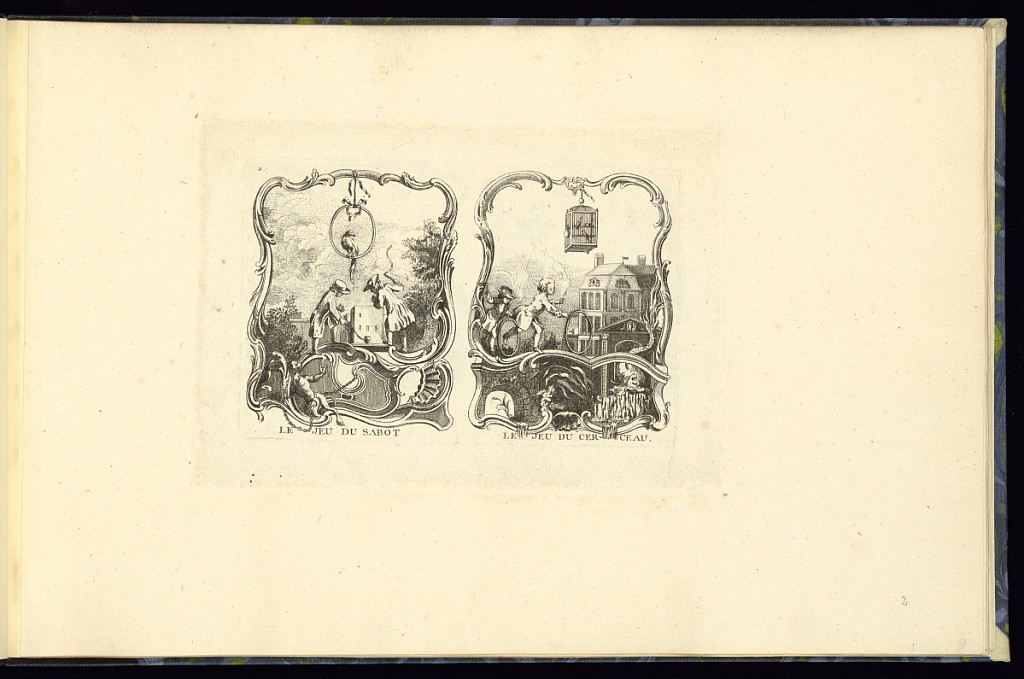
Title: LE JEU DU SABOT / LE JEU DU CERCEAU
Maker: Gravelot, French, 1699 - 1773, active in England
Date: mid- 18th century
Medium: etching on paper
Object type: Print
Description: Plate from a series of twelve scenes of children playing, framed within decorative rococo cartouches, two per plate, side-by-side. The scenes illustrate groups of children playing within townscapes with buildings and trees in the background. The left-hand scene depicts two boys playing with sticks and a cup on the ground with a bird on a ring above them. Below them, a chained animal looks up towards them, sitting within the rococo frame. The right-hand scene depicts two boys playing with hoops, with a bird cage above them; below them within the frame, a fountain with a dolphin. The titles are lettered below each cartouche and the plate is numbered.